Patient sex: F
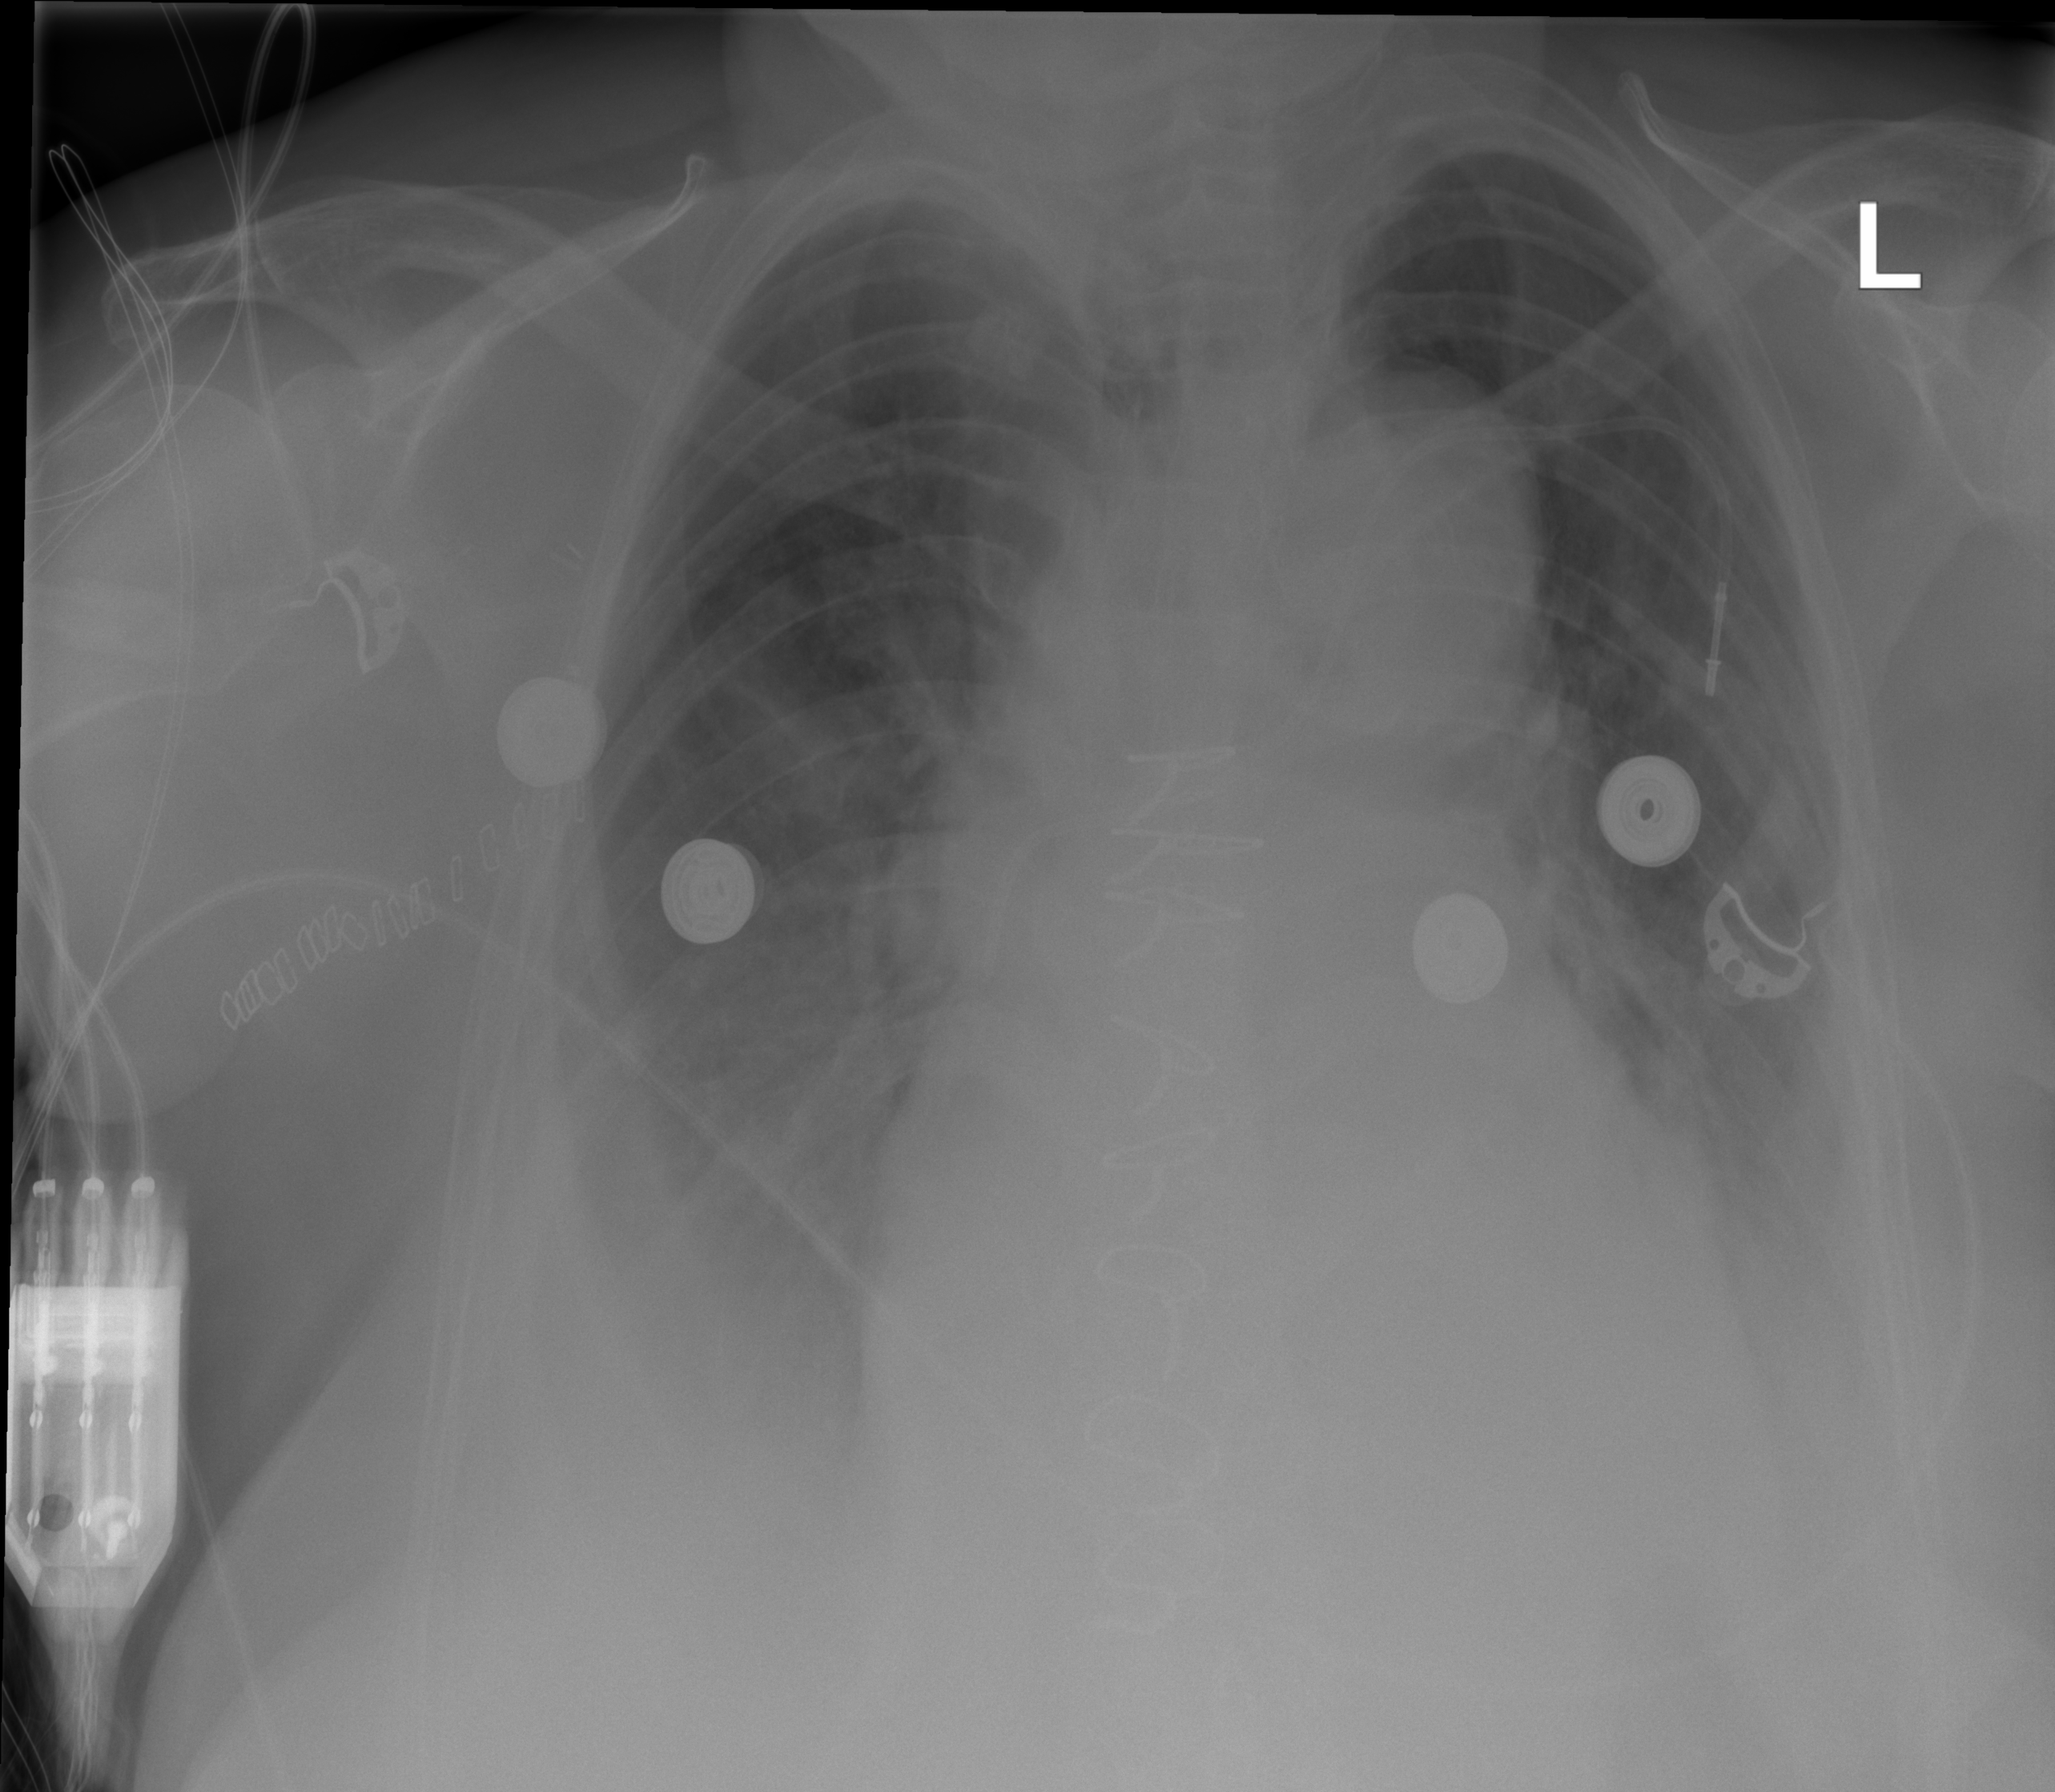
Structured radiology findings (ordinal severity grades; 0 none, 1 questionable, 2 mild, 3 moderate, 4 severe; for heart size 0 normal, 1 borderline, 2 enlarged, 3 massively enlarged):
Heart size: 2
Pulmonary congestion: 2
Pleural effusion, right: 2
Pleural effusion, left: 2
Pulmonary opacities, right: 0
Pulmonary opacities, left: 0
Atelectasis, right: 2
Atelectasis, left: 2